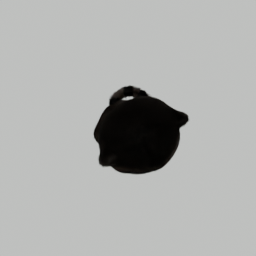
Label: animals